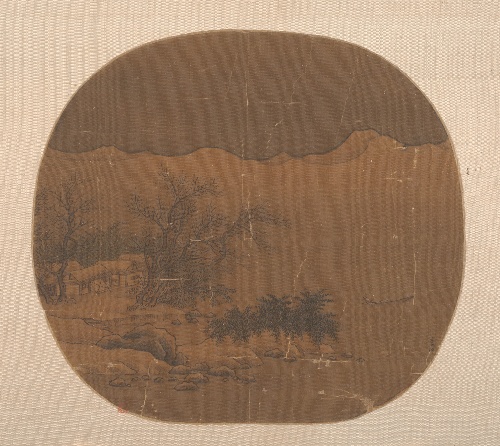
Artist: Unidentified artist|Li Cheng
Artist bio: |Chinese, 919–967
Object type: Fan mounted as an album leaf
Classification: Paintings
Medium: Fan mounted as an album leaf; ink and color on silk
Culture: China
Period: Ming (1368–1644) or Qing dynasty (1644–1911)
Dimensions: 8 7/8 x 9 3/4 in. (22.5 x 24.8 cm)
Department: Asian Art
Credit line: From the Collection of A. W. Bahr, Purchase, Fletcher Fund, 1947
Accession year: 1947
Repository: Metropolitan Museum of Art, New York, NY
Tags: Lakes|Landscapes|Boats